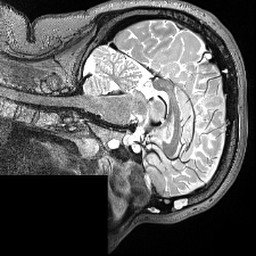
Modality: T2w
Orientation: sagittal
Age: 24
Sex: female